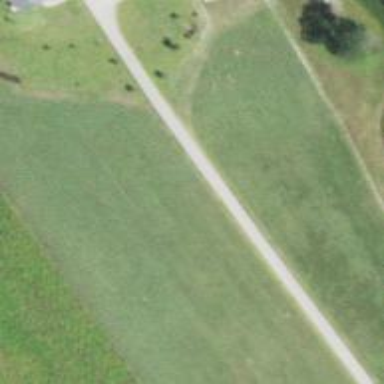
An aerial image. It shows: Driveway.